Interaction volume radius: 10 \u00c5
Interaction volume height: 30 \u00c5
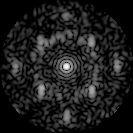
Disorder parameter: 0.5442